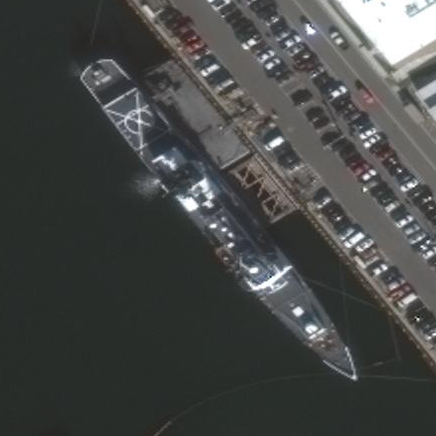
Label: cruiser